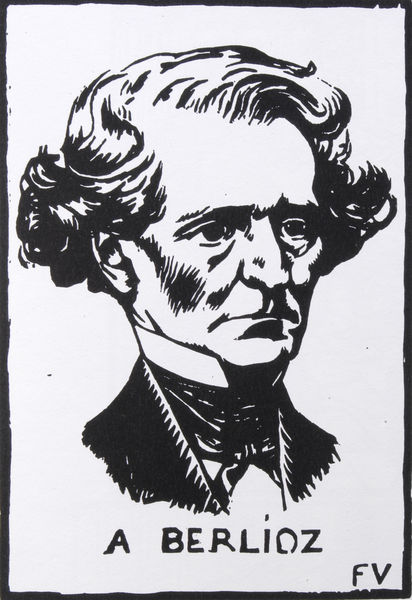
Titel: Hector Berlioz
Künstler: Félix Vallotton
Standort: Zürich.
Institution: ETH Graphische Sammlung
Schlagwörter: kopf, mann, schatten, weiß, grob, frankreich, frisur, mund, nase, ohr, profil, schwarz, stirn, zeichnung, blick, tuch, schleife, symbolismus, alt, anzug, hemd, augen, band, falten, gesicht, kragen, rahmen, bildnis, hals, portrait, porträt, signatur, haare, musiker, kinn, locken, ohren, holzschnitt, schrift, vallotton, wangen, wellen, papier, grafik, graphik, felix vallotton, linien, karikatur, falte, krawatte, ernst, face, foulard, homme, fliege, name, tusche, linear, wirbel, druck, druckgraphik, linolschnitt, lithographie, schnitt, schwarz-weiss, druckgrafik, hochdruck, initialen, monogramm, schraffur, titel, auguste, berlioz, blanc, caricature, frisus, gross, halblang, hector, hochkragen, hoher, komponist, künstler, linoldruck, lithografie, lockenwellen, lockig, markant, mundwinkel, musicien, noir, tete, vatermörder, vaullart, hohe stirn, plakat, stehkragen, binder, porträ, gravure, cheveux, peinture, franzose, chemise, costume, dessin, buste, visage, encre, col, noir et blanc, coiffure, bord, regard, satyre, cadre, front, dessins, a, fv, trois-quart, a berlioz, timbre, sérieux, felix vouton, col haut, compositeur, berloiz, plakatt, lithogrpahie, chhemise